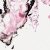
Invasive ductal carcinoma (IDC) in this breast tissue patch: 0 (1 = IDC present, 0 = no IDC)